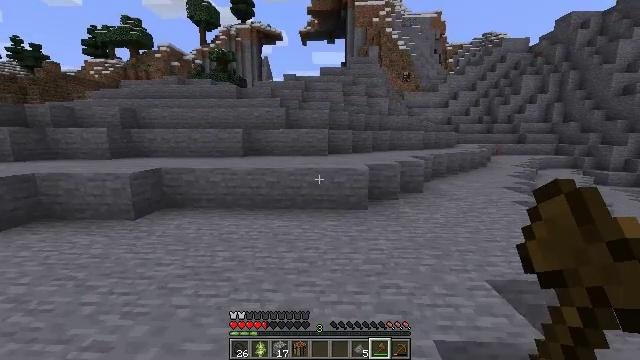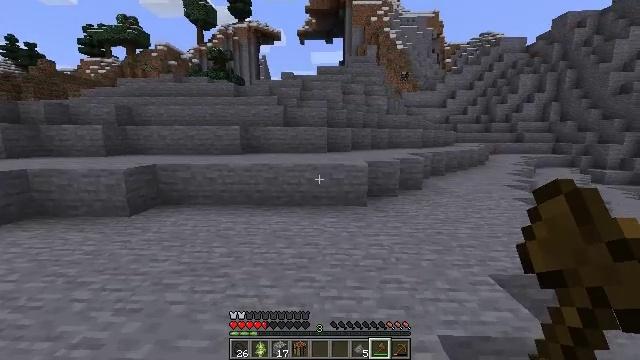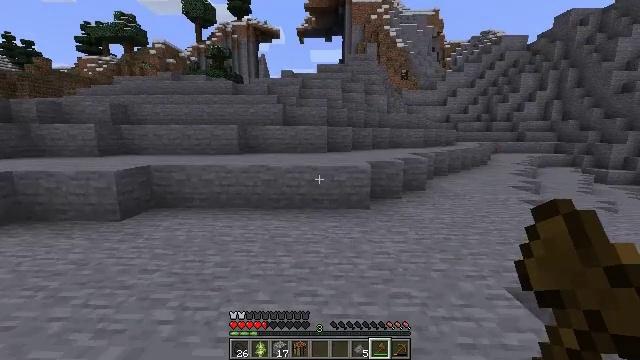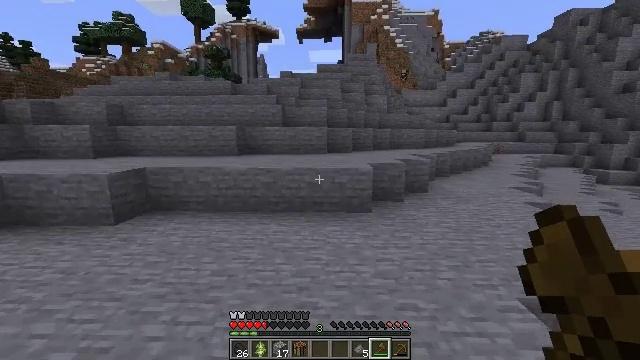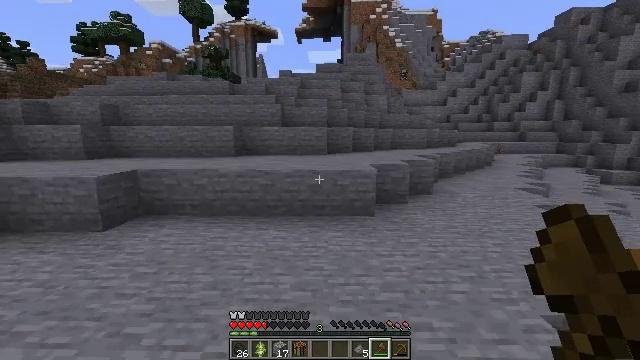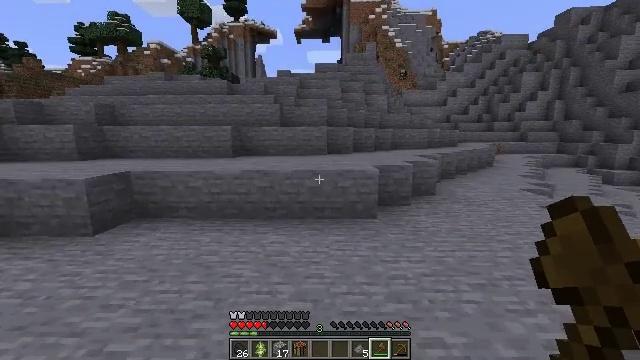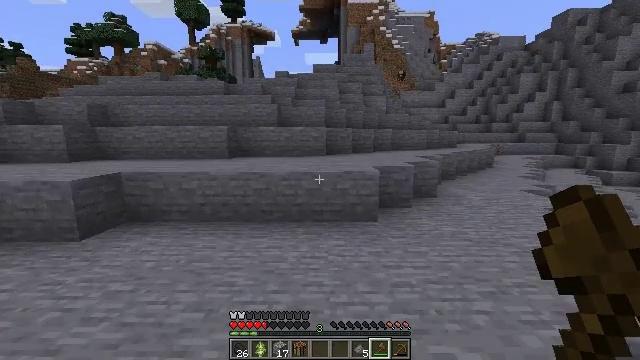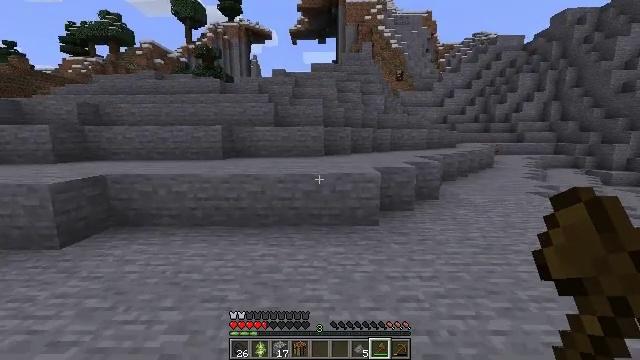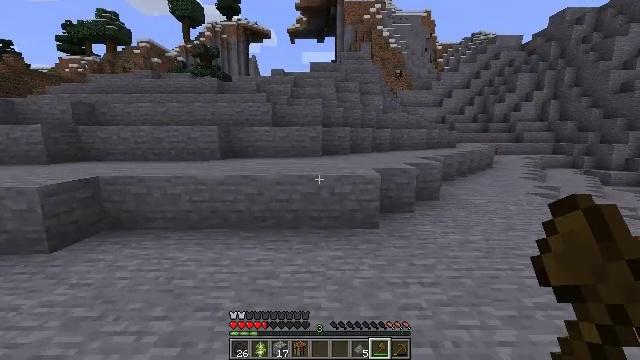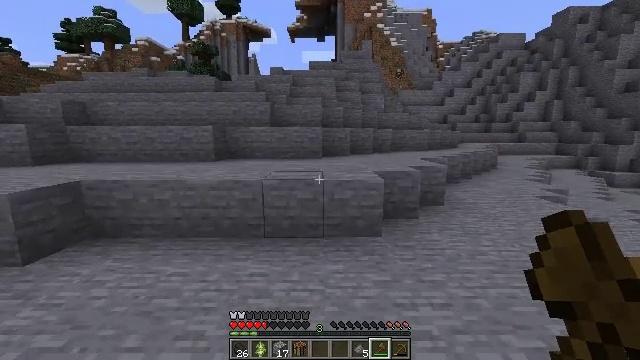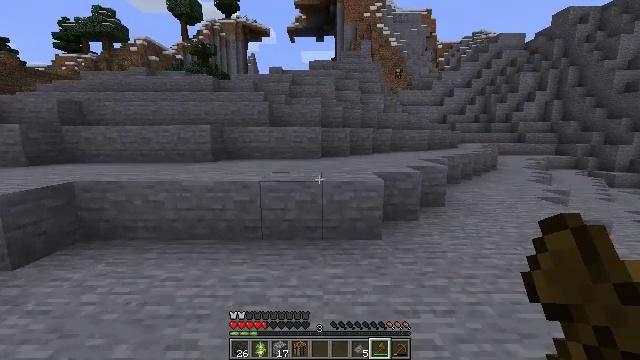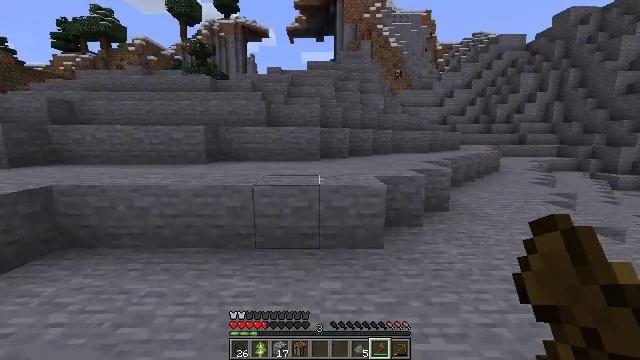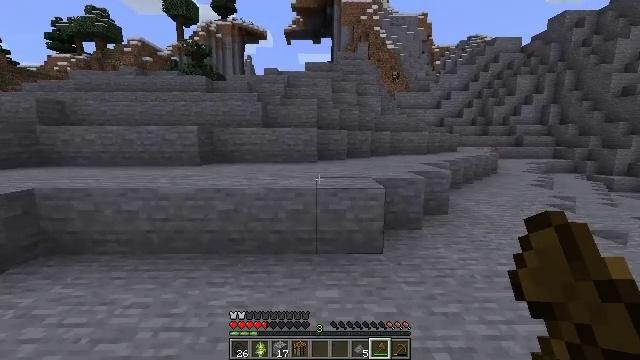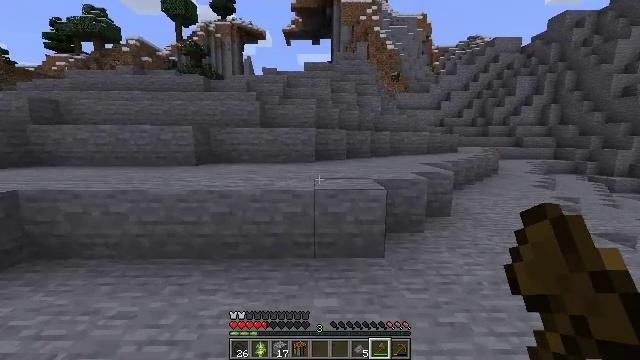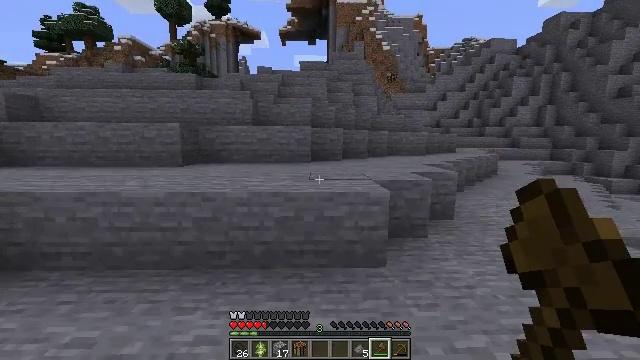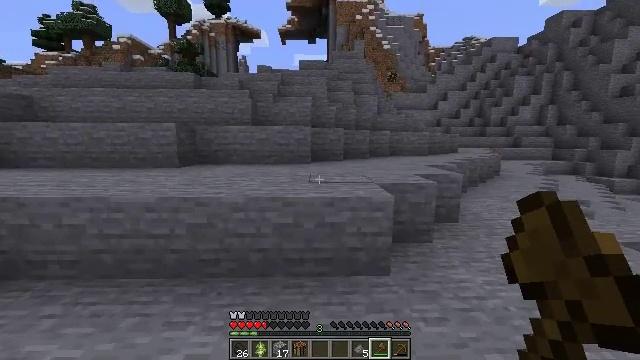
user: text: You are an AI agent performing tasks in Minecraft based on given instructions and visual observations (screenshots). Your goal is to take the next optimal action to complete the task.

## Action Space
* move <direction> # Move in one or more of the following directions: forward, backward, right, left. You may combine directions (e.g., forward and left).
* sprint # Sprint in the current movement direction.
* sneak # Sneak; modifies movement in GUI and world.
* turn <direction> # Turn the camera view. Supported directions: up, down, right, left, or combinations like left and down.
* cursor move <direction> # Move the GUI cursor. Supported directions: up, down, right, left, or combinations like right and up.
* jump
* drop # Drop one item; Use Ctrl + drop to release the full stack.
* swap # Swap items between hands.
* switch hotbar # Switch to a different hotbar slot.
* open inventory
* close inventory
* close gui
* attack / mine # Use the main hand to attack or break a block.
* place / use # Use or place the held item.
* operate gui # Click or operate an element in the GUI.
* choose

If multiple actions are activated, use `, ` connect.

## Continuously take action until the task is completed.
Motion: motion action
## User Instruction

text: Kill the cow.
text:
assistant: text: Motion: move forward
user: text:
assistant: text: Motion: move forward
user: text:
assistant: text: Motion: move forward
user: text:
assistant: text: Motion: move forward, sprint
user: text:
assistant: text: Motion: move forward, sprint
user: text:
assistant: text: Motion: move forward, sprint
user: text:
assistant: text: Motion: move forward
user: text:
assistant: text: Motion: move forward
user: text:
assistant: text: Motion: move forward
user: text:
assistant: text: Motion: move forward
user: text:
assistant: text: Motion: move forward, sprint
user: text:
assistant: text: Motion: move forward, sprint
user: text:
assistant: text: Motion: move forward
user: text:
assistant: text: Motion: move forward
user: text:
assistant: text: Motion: move forward
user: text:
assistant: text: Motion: move forward
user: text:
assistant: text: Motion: move forward, sprint
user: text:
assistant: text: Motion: move forward, sprint
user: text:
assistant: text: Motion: move forward, sprint
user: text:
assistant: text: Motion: move forward, sprint
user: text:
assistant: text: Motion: move forward
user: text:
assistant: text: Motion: move forward
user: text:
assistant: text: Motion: move forward, jump
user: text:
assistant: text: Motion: move forward, jump
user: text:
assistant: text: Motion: move forward, jump
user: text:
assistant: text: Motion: move forward, jump
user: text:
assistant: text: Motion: move forward, jump
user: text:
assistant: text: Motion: move forward
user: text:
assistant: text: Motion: move forward
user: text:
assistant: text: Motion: move forward